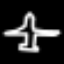
Label: airplane